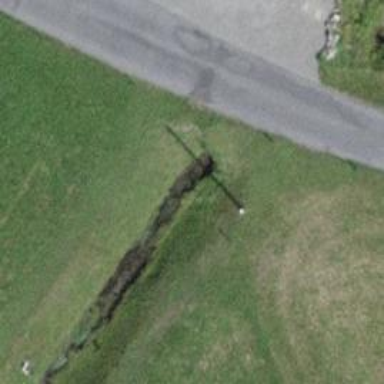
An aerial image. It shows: Culvert tunnel passing through ditch.